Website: macys
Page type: gifting
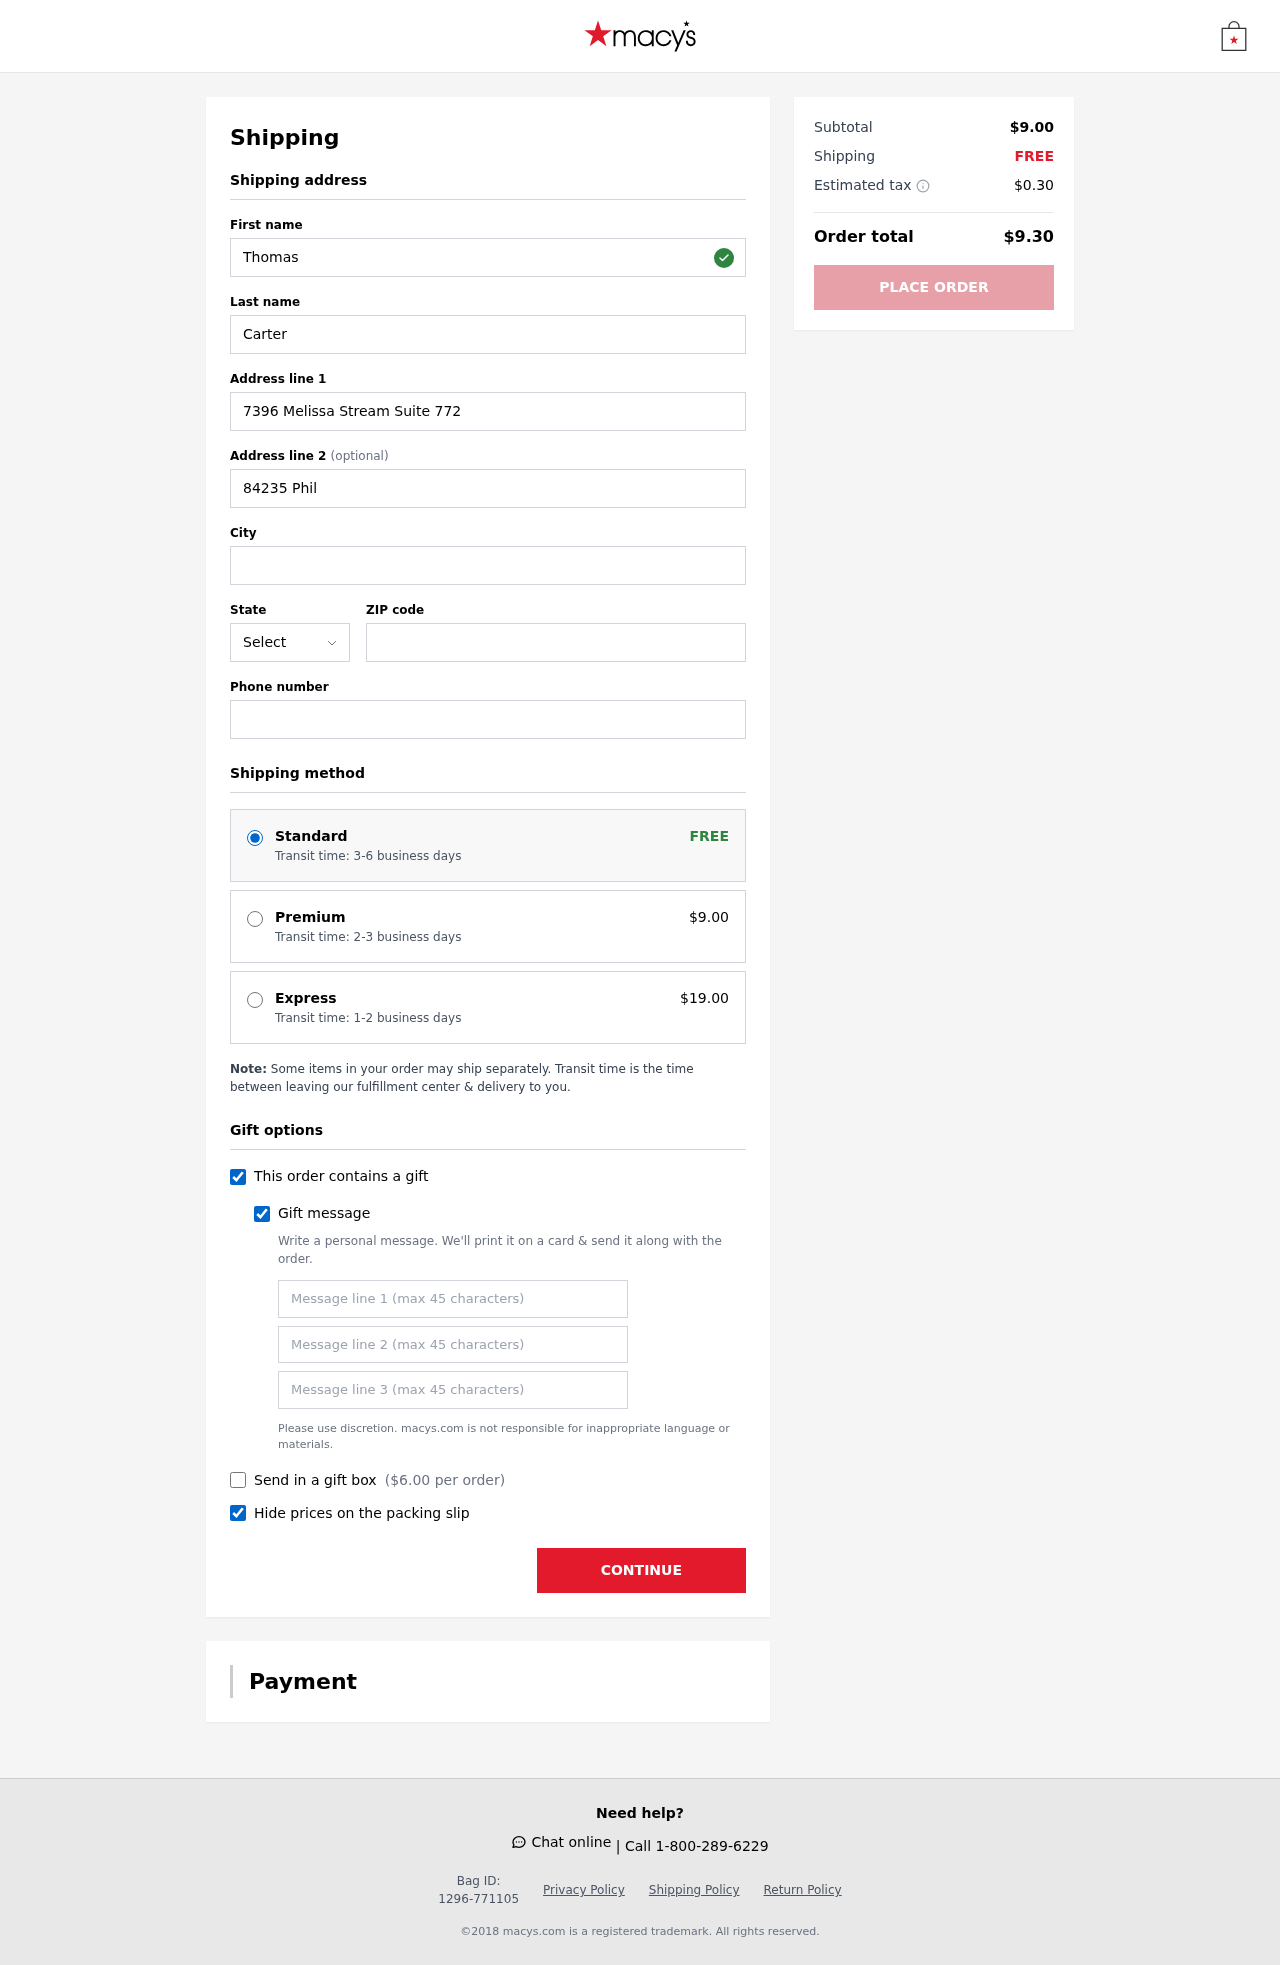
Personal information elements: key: PII_STATE_ABBR
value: OK
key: PII_FIRSTNAME
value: Thomas
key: PII_LASTNAME
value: Carter
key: PII_STREET
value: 7396 Melissa Stream Suite 772
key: PII_STREET2
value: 84235 Phillips Trafficway Suite 413
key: PII_CITY
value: Port Susanfurt
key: PII_POSTCODE
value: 60543
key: PII_PHONE
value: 2572530963
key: PII_GIFT_MESSAGE
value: Hey Caleb, I saw this peppermint vanilla hand soap and immediately thought of you—it's perfect for freshening up your space! Just a little something to bring a touch of cheer to your day. Enjoy!  Thomas
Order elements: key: ORDER_SHIPPING_STANDARD
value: Transit time: 3-6 business days
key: ORDER_SHIPPING_PREMIUM
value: Transit time: 2-3 business days
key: ORDER_SHIPPING_PREMIUM_PRICE
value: $9.00
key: ORDER_SHIPPING_EXPRESS
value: Transit time: 1-2 business days
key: ORDER_SHIPPING_EXPRESS_PRICE
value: $19.00
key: ORDER_GIFT_BOX_PRICE
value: $6.00
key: ORDER_SUBTOTAL
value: $9.00
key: ORDER_SHIPPING_COST
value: FREE
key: ORDER_TAX
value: $0.30
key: ORDER_TOTAL
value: $9.30